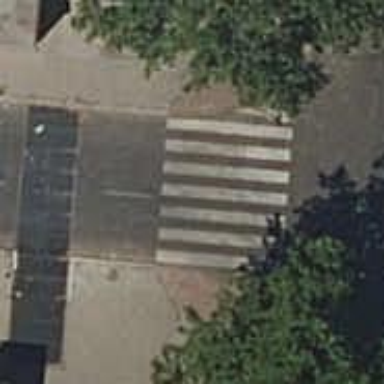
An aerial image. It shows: Zebra crossing on the road.